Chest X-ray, AP view. Patient: 32 years old, sex M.
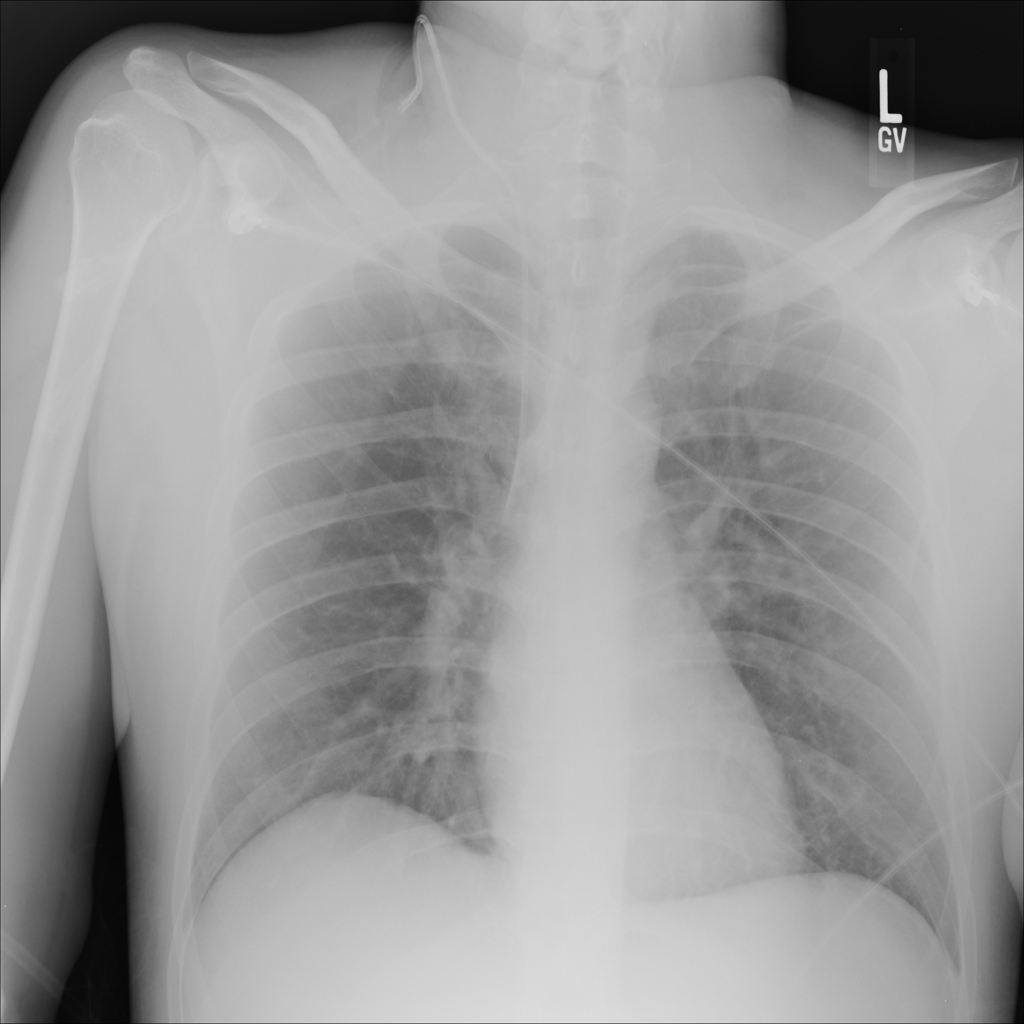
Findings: No Finding